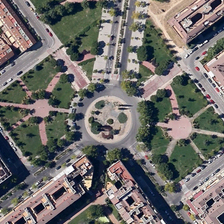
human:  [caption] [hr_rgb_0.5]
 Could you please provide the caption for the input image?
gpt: several long buildings are around a square with many green trees scattered .

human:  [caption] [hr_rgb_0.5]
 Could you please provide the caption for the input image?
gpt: several long buildings are around a square with many green trees scattered .

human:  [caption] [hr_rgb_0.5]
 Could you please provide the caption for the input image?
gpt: several long buildings are around a square with many green trees scattered .

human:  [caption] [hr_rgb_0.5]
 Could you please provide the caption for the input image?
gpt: several long buildings are around a square with many green trees scattered .

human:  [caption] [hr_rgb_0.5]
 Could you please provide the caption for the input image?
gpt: several long buildings are around a square with many green trees scattered .